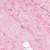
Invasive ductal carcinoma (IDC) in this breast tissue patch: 0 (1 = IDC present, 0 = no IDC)